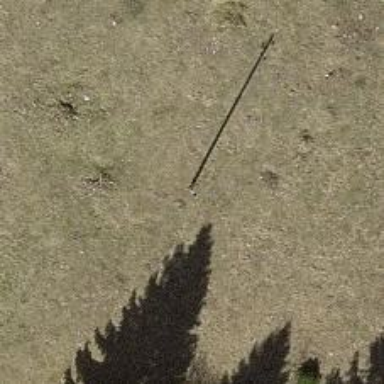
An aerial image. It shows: Power pole.